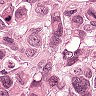
Metastatic tissue present: yes